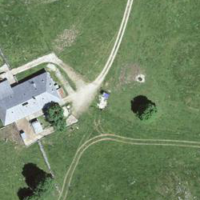
EUNIS habitat code: 23
Species observed at this site:
Fringilla coelebs
Periparus ater